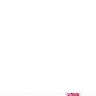
Metastatic tissue present: no